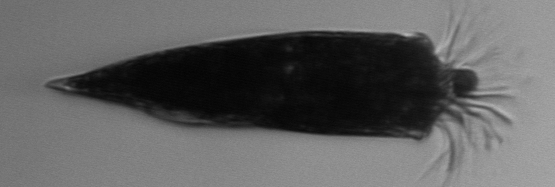
Label: Strombidium_tintinnodes